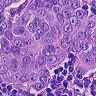
Metastatic tissue present: yes